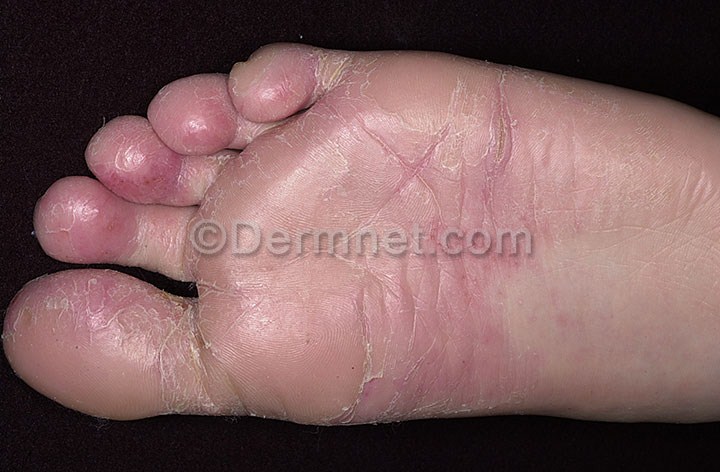
Disease: Eczema Photos